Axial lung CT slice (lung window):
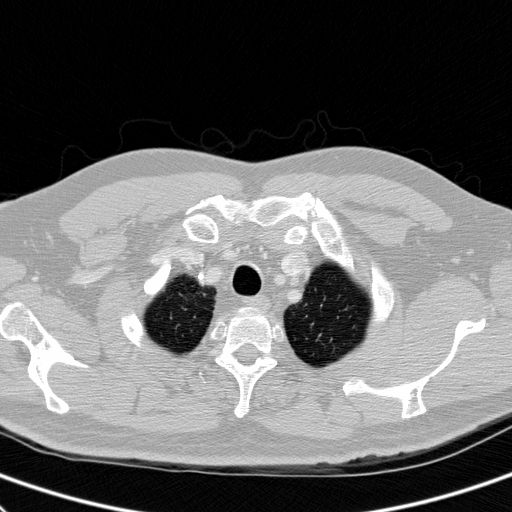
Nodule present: no